Question: I do a check this way
'''
If(reference.child(userId).getKey() == null){ //... }
'''
And get false, but I don't have the key, I don't know what to do.
My DataBase:

The user key is 'userId = zhdl21dsa...'
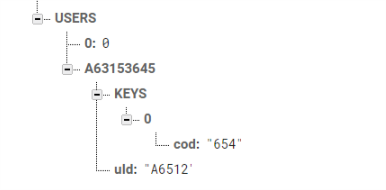
Answer: make a single value event listener in order to check if the user exist or not
'''
DatabaseReference reference= FirebaseDatabase.getInstance().getReference();
DatabaseReference users = reference.child("users");
users.addListenerForSingleValueEvent(new ValueEventListener() {
@Override
public void onDataChange(DataSnapshot snapshot) {
if (snapshot.child("zhdl21dsa").exists()) {
// run some code
}else{
}
}
@Override
public void onCancelled(DatabaseError databaseError) {
}
});
'''